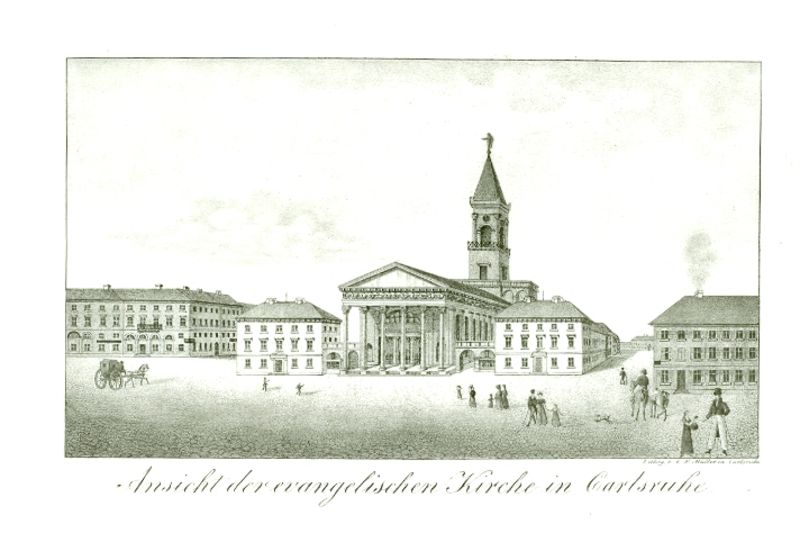
Titel: "Ansicht der evang. Kirche in Karlsr."
Künstler: C. F. Müller
Standort: Karlsruhe
Institution: Staatliche Kunsthalle Karlsruhe
Schlagwörter: himmel, mann, wolken, frauen, kirchturm, menschen, stadt, fenster, frau, grau, männer, schwarz, skizze, strasse, säule, säulen, tür, weiss, zeichnung, dach, gebäude, haus, hund, schloss, tier, tiere, leute, hose, architektur, mensch, spitze, stehen, weit, bild, häuser, kirche, rauch, figur, eltern, kind, klassizismus, paar, kamin, kamine, kinder, pferd, pferde, reiter, schornstein, turm, schrift, ansicht, fassade, fassaden, passanten, pflaster, venedig, gehstock, dächer, giebel, schornsteine, graphik, spazieren, fußgänger, kutsche, kutschen, platz, staffage, spitz, symmetrie, stadtansicht, eingang, glockenturm, kirch, dom, druck, radierung, stich, schwarzweiß, bürger, bleistift, entwurf, pracht, rathaus, gravur, architrav, kathedrale, portal, biedermeier, karte, gotisch, wohlhabend, portikus, pferdekutschen, marktplatz, etagen, tempel, spaziergänger, postkarte, kupferstich, shwarz, familien, glocken, hau, sakralbau, klassisch, männr, bauwerk, fuhrwerk, tempelfront, paare, kriche, pferdekutsche, pferdewagen, first, karlsruhe, säulenstellung, ansichtskarte, protikus, säulem, flaneure, trum, evangelisch, evangelische, kirchplatz, menschengruppen, giebl, äule, prachtstraße, platzansicht, evangelische kirche, plasterstein, in, carlsruhe, fenst, weinbrenner, saä, kalrsruhe, evangelischen, turmfigur, rathas, evangelisch karlsruhe, ansicht der evangelischen kirche in carlsruhe, ansicht der evangelischen kirche in karlsruhe, carlsruh